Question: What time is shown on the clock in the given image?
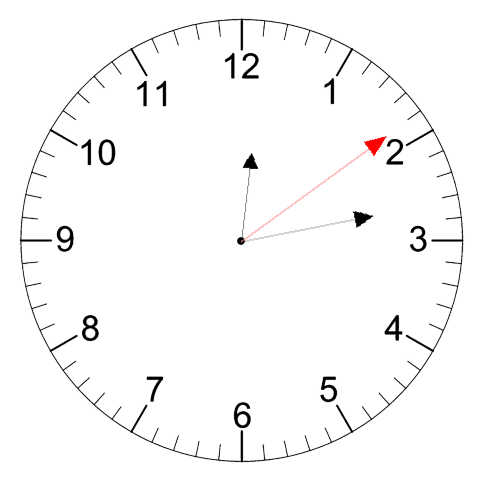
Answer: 12:13:09